Aerial crown-view tile of a tropical tree (Barro Colorado Island, Panama), acquired 20250512:
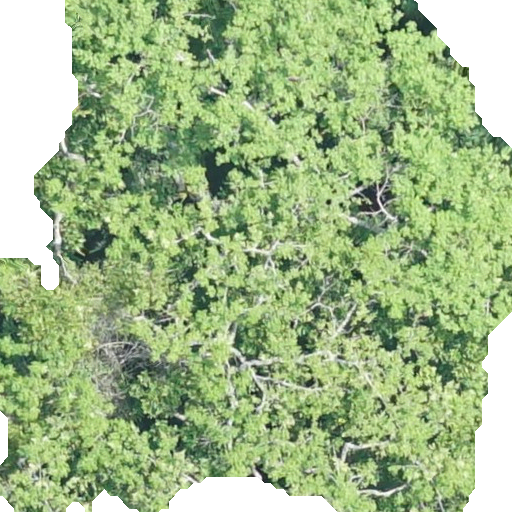
Species: Anacardium excelsum
GBIF accepted scientific name: Anacardium excelsum
Crown area: 376.988 m²